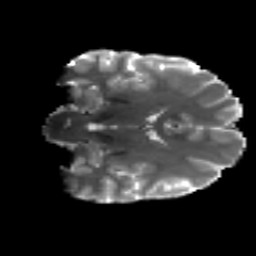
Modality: T2w
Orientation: coronal
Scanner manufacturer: siemens
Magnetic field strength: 3 T
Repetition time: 4.16 s
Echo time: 0.0806 s